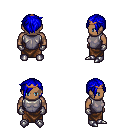
a pixel art fantasy rpg character, male body template, human, dark skin, steel chest armor, robe skirt, blue pixie cut hairstyle, bronze tiara, metal gloves, metal boots, four views (front, back, left, right), 2x2 character sprite sheet, small pixel art, hard edges, no anti-aliasing